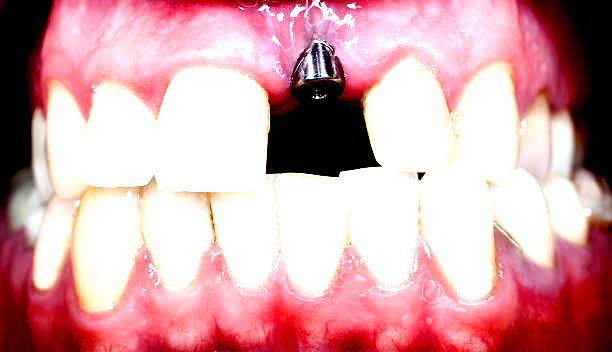
Condition: hypodontia